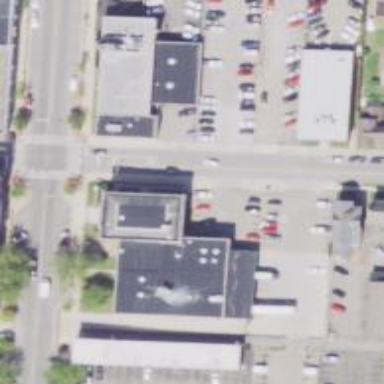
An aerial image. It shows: Building serving as post office.